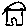
Label: house